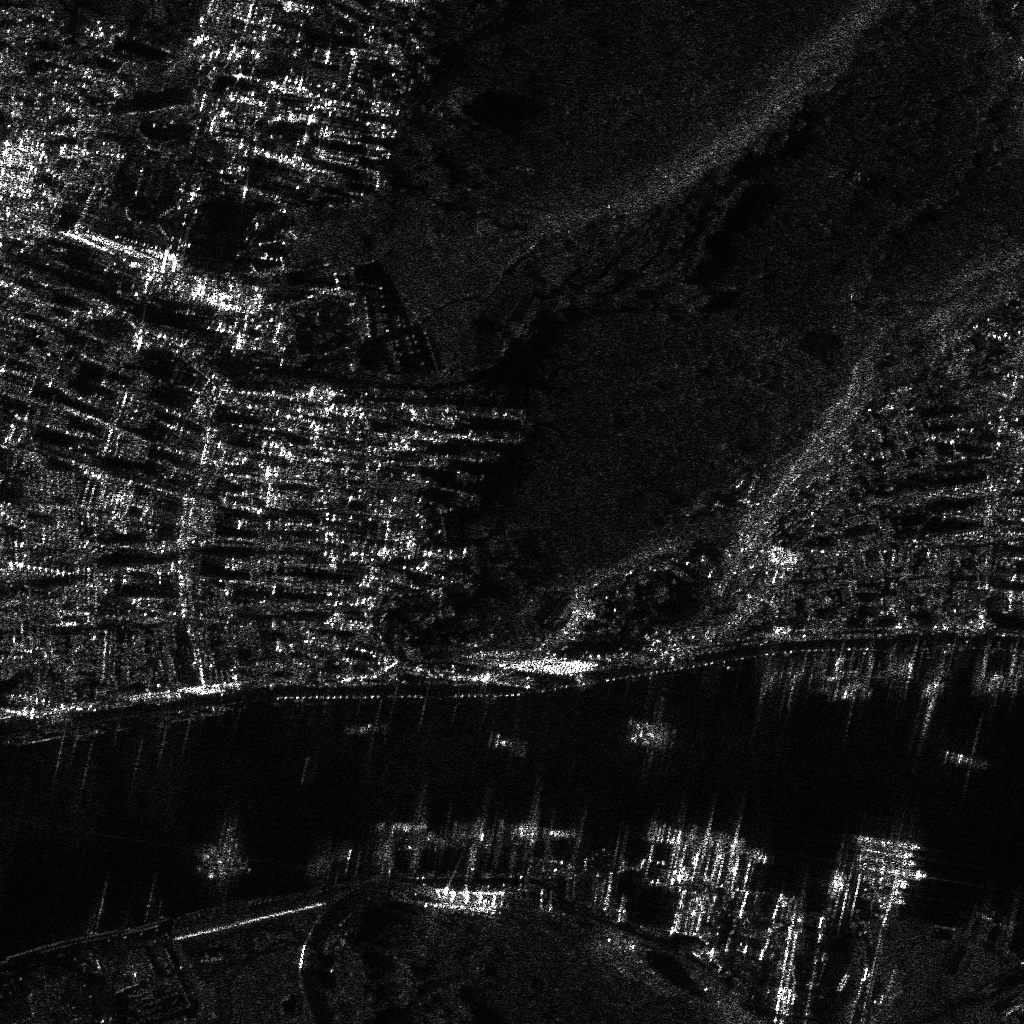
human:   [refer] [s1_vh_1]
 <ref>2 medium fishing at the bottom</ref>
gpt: <box>[[33, 70, 37, 71, 5], [36, 79, 41, 81, 4]]</box>

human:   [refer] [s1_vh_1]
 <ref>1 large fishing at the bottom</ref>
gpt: <box>[[47, 71, 51, 73, 24]]</box>

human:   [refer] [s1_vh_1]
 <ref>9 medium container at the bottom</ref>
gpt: <box>[[61, 71, 64, 72, 17], [61, 70, 65, 71, 17], [68, 80, 69, 84, 10], [52, 80, 56, 81, 9], [62, 79, 67, 81, 10], [62, 81, 66, 82, 10], [69, 81, 70, 85, 10], [66, 80, 67, 84, 10], [65, 80, 66, 84, 10]]</box>

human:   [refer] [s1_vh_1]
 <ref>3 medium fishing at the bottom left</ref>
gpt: <box>[[19, 81, 23, 83, 5], [19, 83, 23, 84, 5], [19, 84, 24, 85, 5]]</box>

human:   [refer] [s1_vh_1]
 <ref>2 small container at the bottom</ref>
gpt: <box>[[49, 80, 52, 80, 12], [49, 80, 52, 81, 12]]</box>

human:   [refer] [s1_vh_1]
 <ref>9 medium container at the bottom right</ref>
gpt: <box>[[70, 81, 71, 85, 10], [72, 82, 73, 86, 10], [91, 73, 96, 74, 17], [83, 81, 89, 82, 9], [82, 86, 88, 87, 10], [83, 82, 89, 83, 10], [83, 84, 90, 85, 5], [83, 83, 89, 84, 10], [83, 85, 88, 86, 10]]</box>